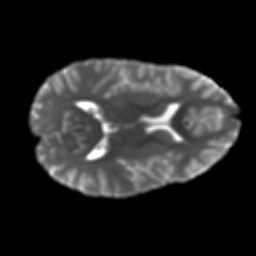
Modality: T2w
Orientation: axial
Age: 16
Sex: female
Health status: ill
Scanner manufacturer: ge
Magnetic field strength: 3 T
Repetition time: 6.752 s
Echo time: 0.079 s